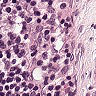
Metastatic tissue present: no